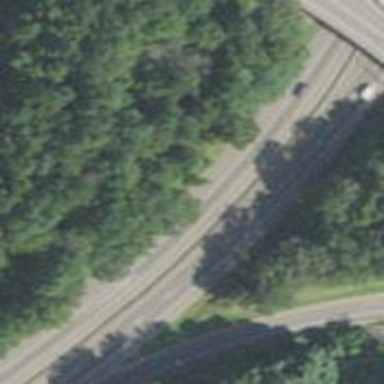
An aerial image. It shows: View of motorway.